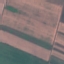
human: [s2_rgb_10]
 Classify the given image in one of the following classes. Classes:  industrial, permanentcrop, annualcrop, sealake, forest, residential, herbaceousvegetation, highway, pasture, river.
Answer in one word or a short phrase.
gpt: AnnualCrop